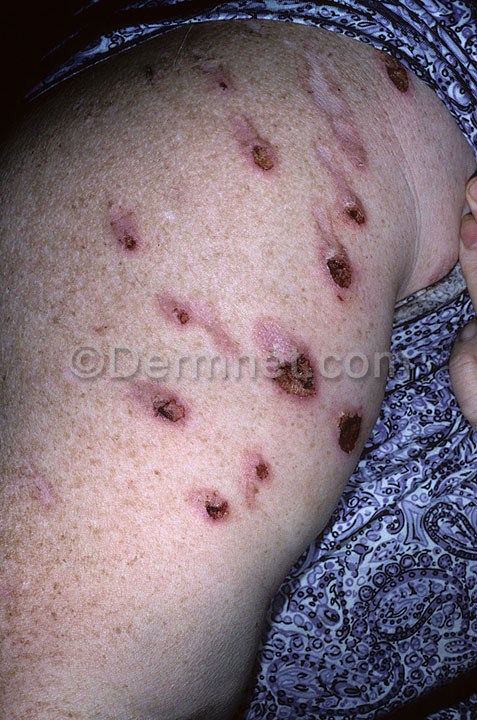
Disease: Eczema Photos